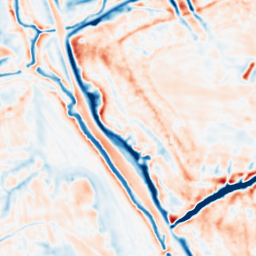
Category: multiscale
Decomposition family: dog
Decomposition parameters: sigma_low: 1
sigma_high: 5
Upsampling method: cubic_mitchell
Upsampling parameters: scale: 2
Upsampling scale: 2